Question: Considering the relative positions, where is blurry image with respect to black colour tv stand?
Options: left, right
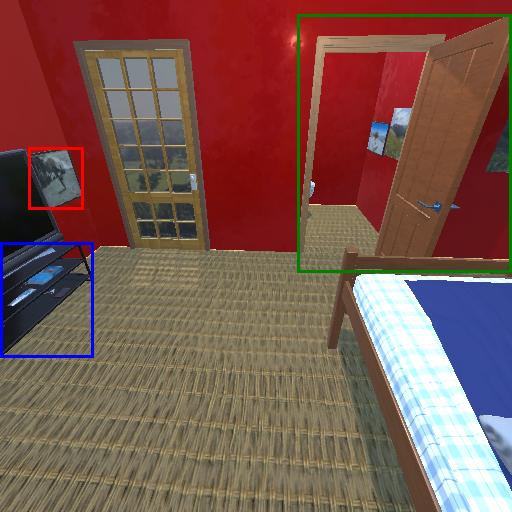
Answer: left